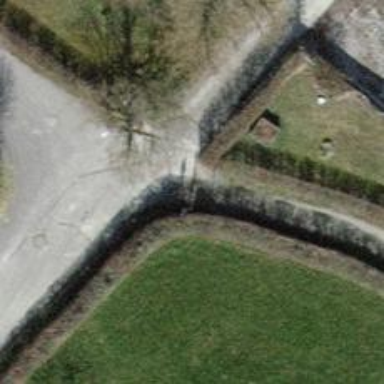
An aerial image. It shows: Bollard barrier.